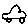
Label: car